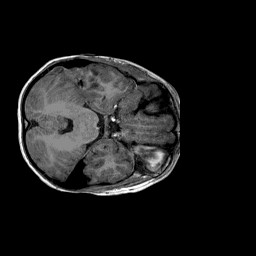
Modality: T1w
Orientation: coronal
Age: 7
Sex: male
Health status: ill